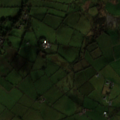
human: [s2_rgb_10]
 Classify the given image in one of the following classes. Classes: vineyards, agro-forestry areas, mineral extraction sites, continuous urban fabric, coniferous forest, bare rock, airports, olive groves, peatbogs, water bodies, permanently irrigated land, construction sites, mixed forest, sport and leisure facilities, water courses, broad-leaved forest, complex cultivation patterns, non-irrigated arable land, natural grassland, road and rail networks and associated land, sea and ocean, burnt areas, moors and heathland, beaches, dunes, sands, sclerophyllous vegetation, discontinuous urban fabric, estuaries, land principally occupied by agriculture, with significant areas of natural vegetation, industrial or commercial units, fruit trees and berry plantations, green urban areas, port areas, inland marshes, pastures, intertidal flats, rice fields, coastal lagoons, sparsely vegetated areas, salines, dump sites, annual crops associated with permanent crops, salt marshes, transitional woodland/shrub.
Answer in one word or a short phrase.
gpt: pastures